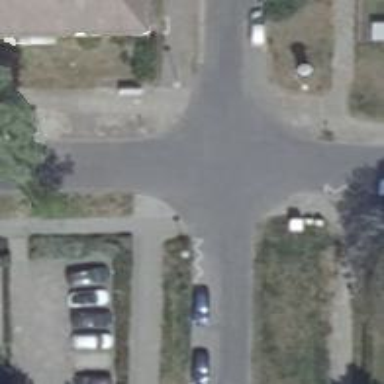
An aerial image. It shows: Unmarked road crossing.